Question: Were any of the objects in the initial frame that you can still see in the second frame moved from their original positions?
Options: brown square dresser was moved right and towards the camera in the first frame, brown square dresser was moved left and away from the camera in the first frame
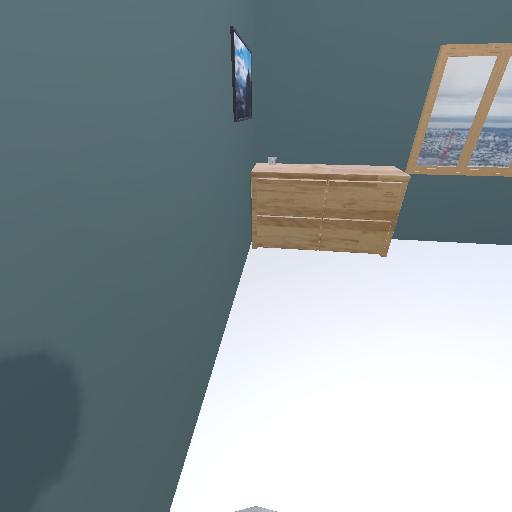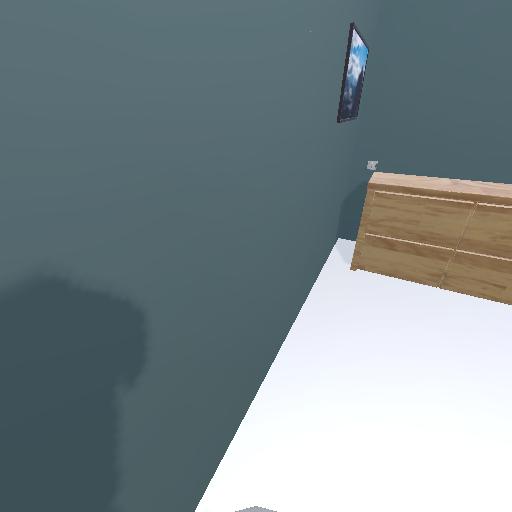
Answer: brown square dresser was moved right and towards the camera in the first frame